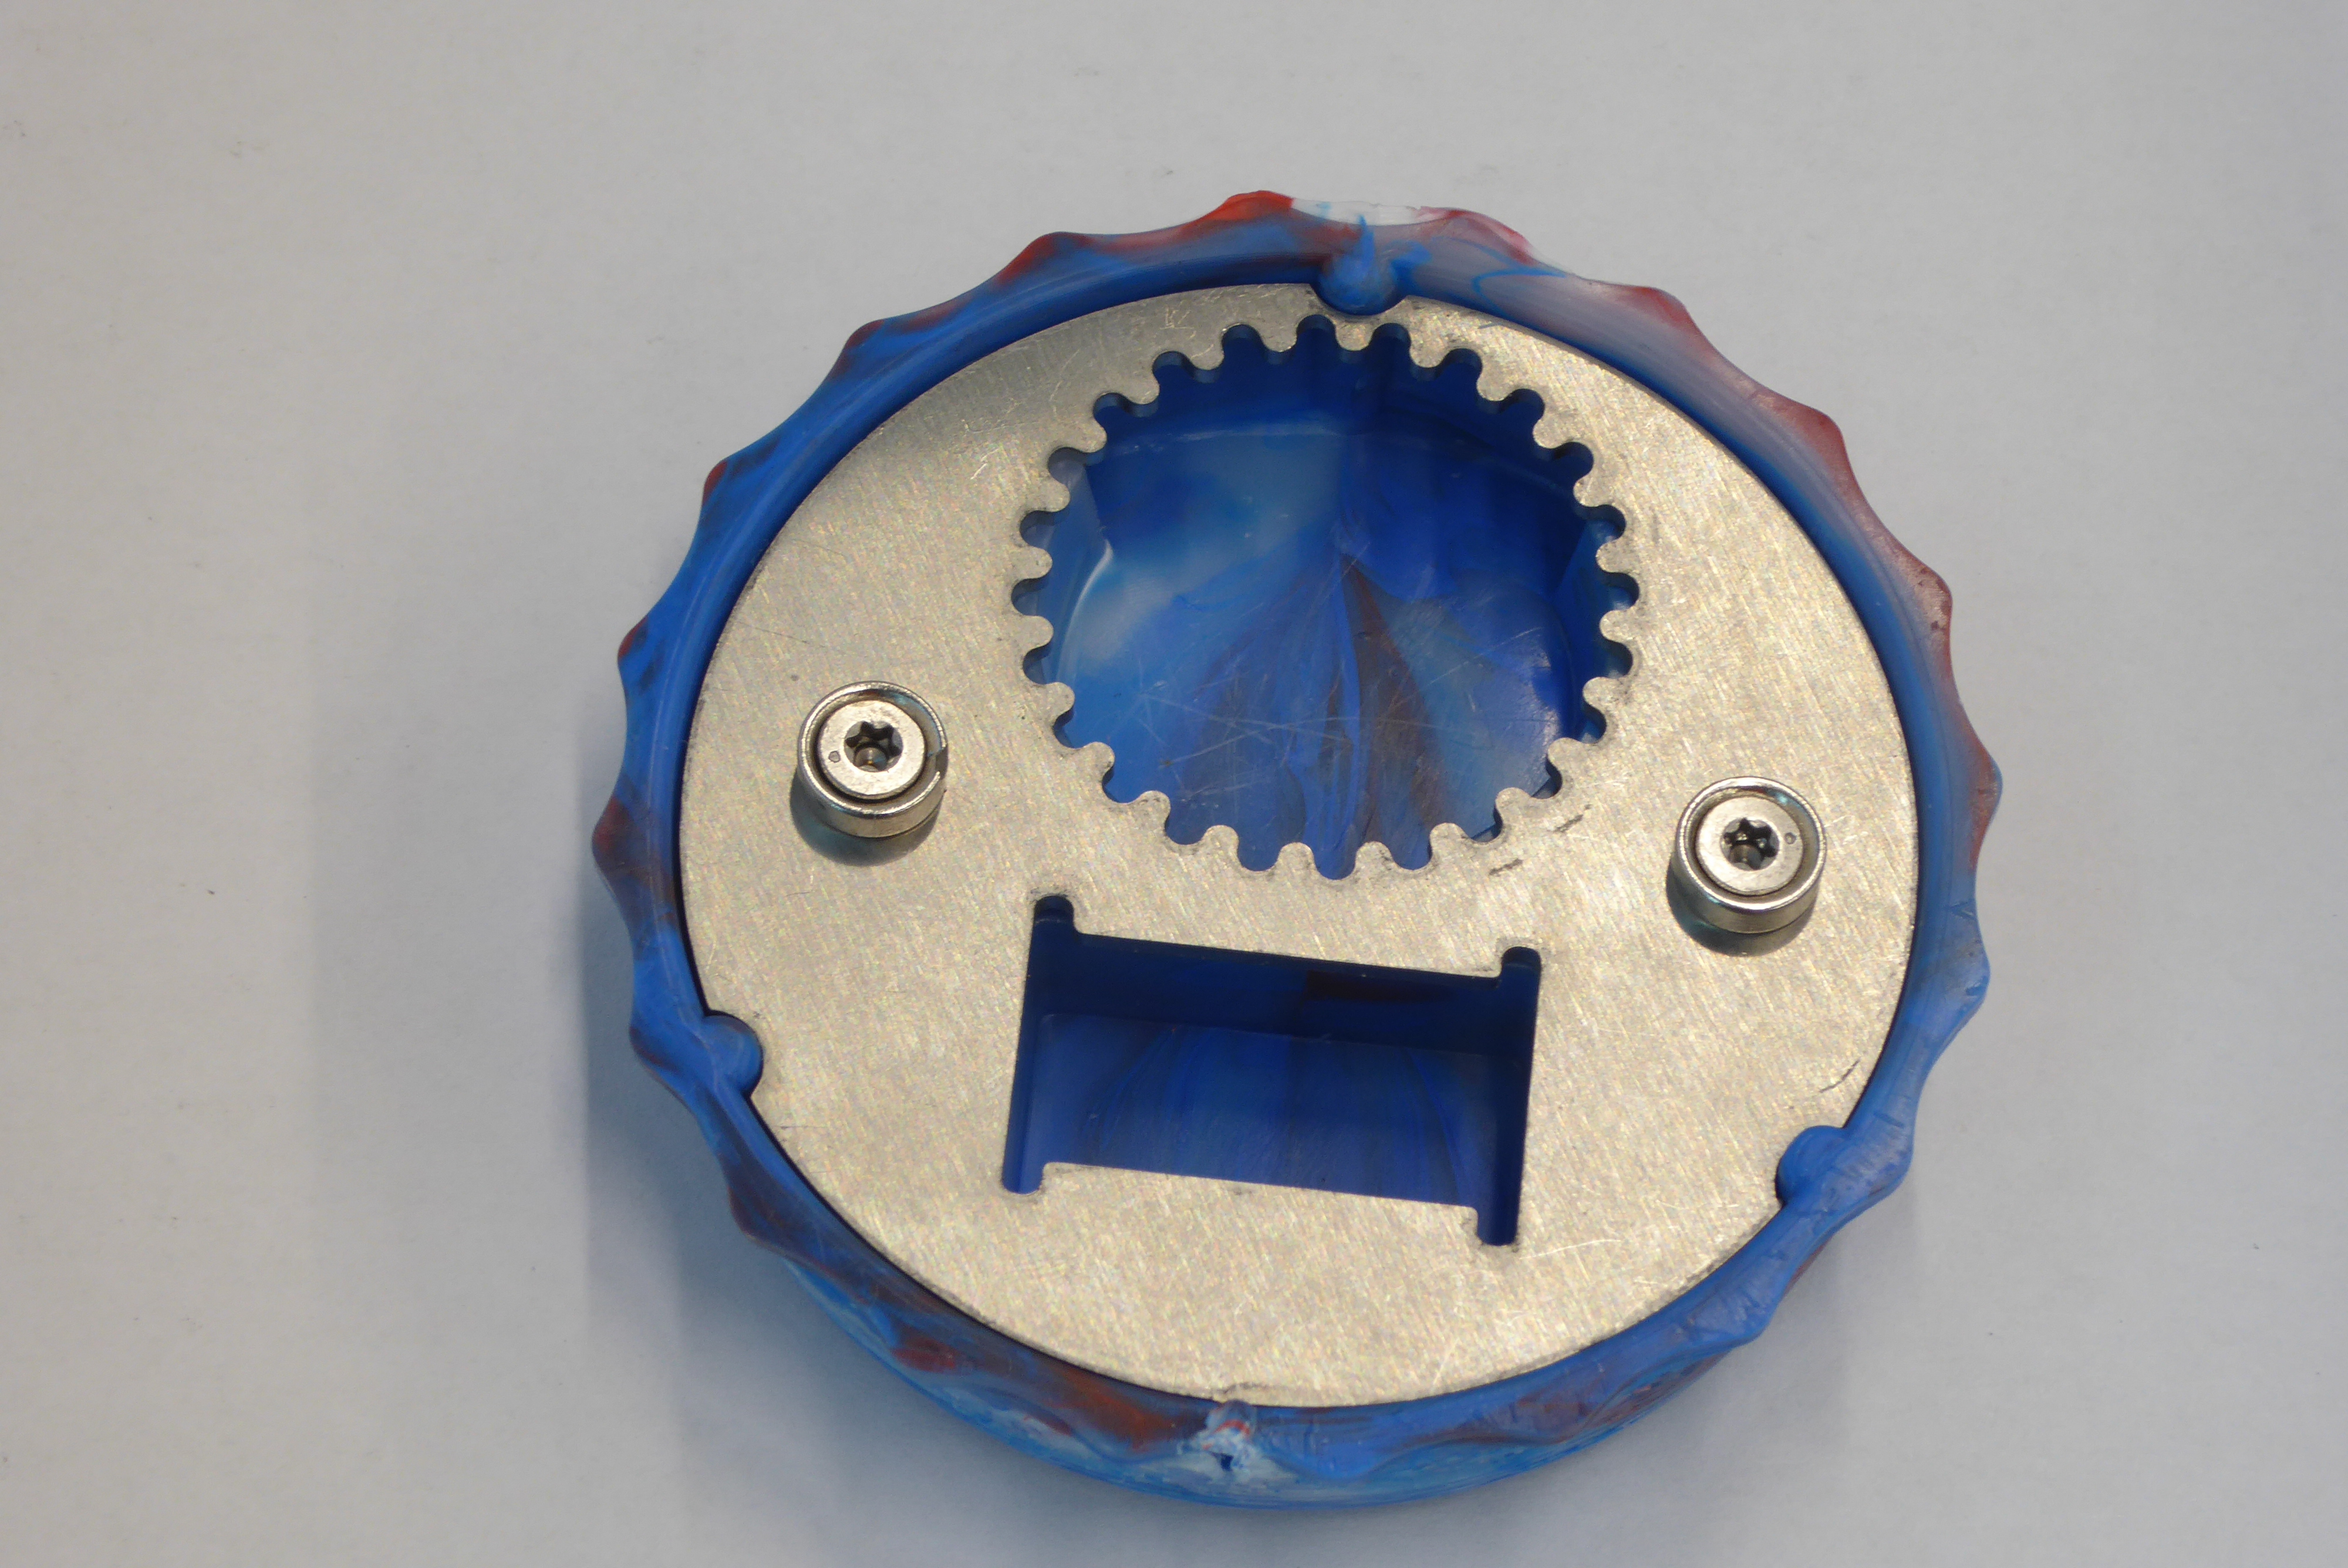
Label: Bottle Opener